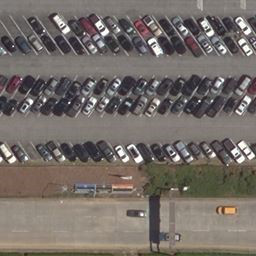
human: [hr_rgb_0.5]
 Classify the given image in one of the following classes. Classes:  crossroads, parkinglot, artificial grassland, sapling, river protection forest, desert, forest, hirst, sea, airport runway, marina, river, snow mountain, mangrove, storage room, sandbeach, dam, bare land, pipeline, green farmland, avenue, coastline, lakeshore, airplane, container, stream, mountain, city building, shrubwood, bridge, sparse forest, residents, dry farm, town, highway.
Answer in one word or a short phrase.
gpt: parkinglot